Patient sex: M
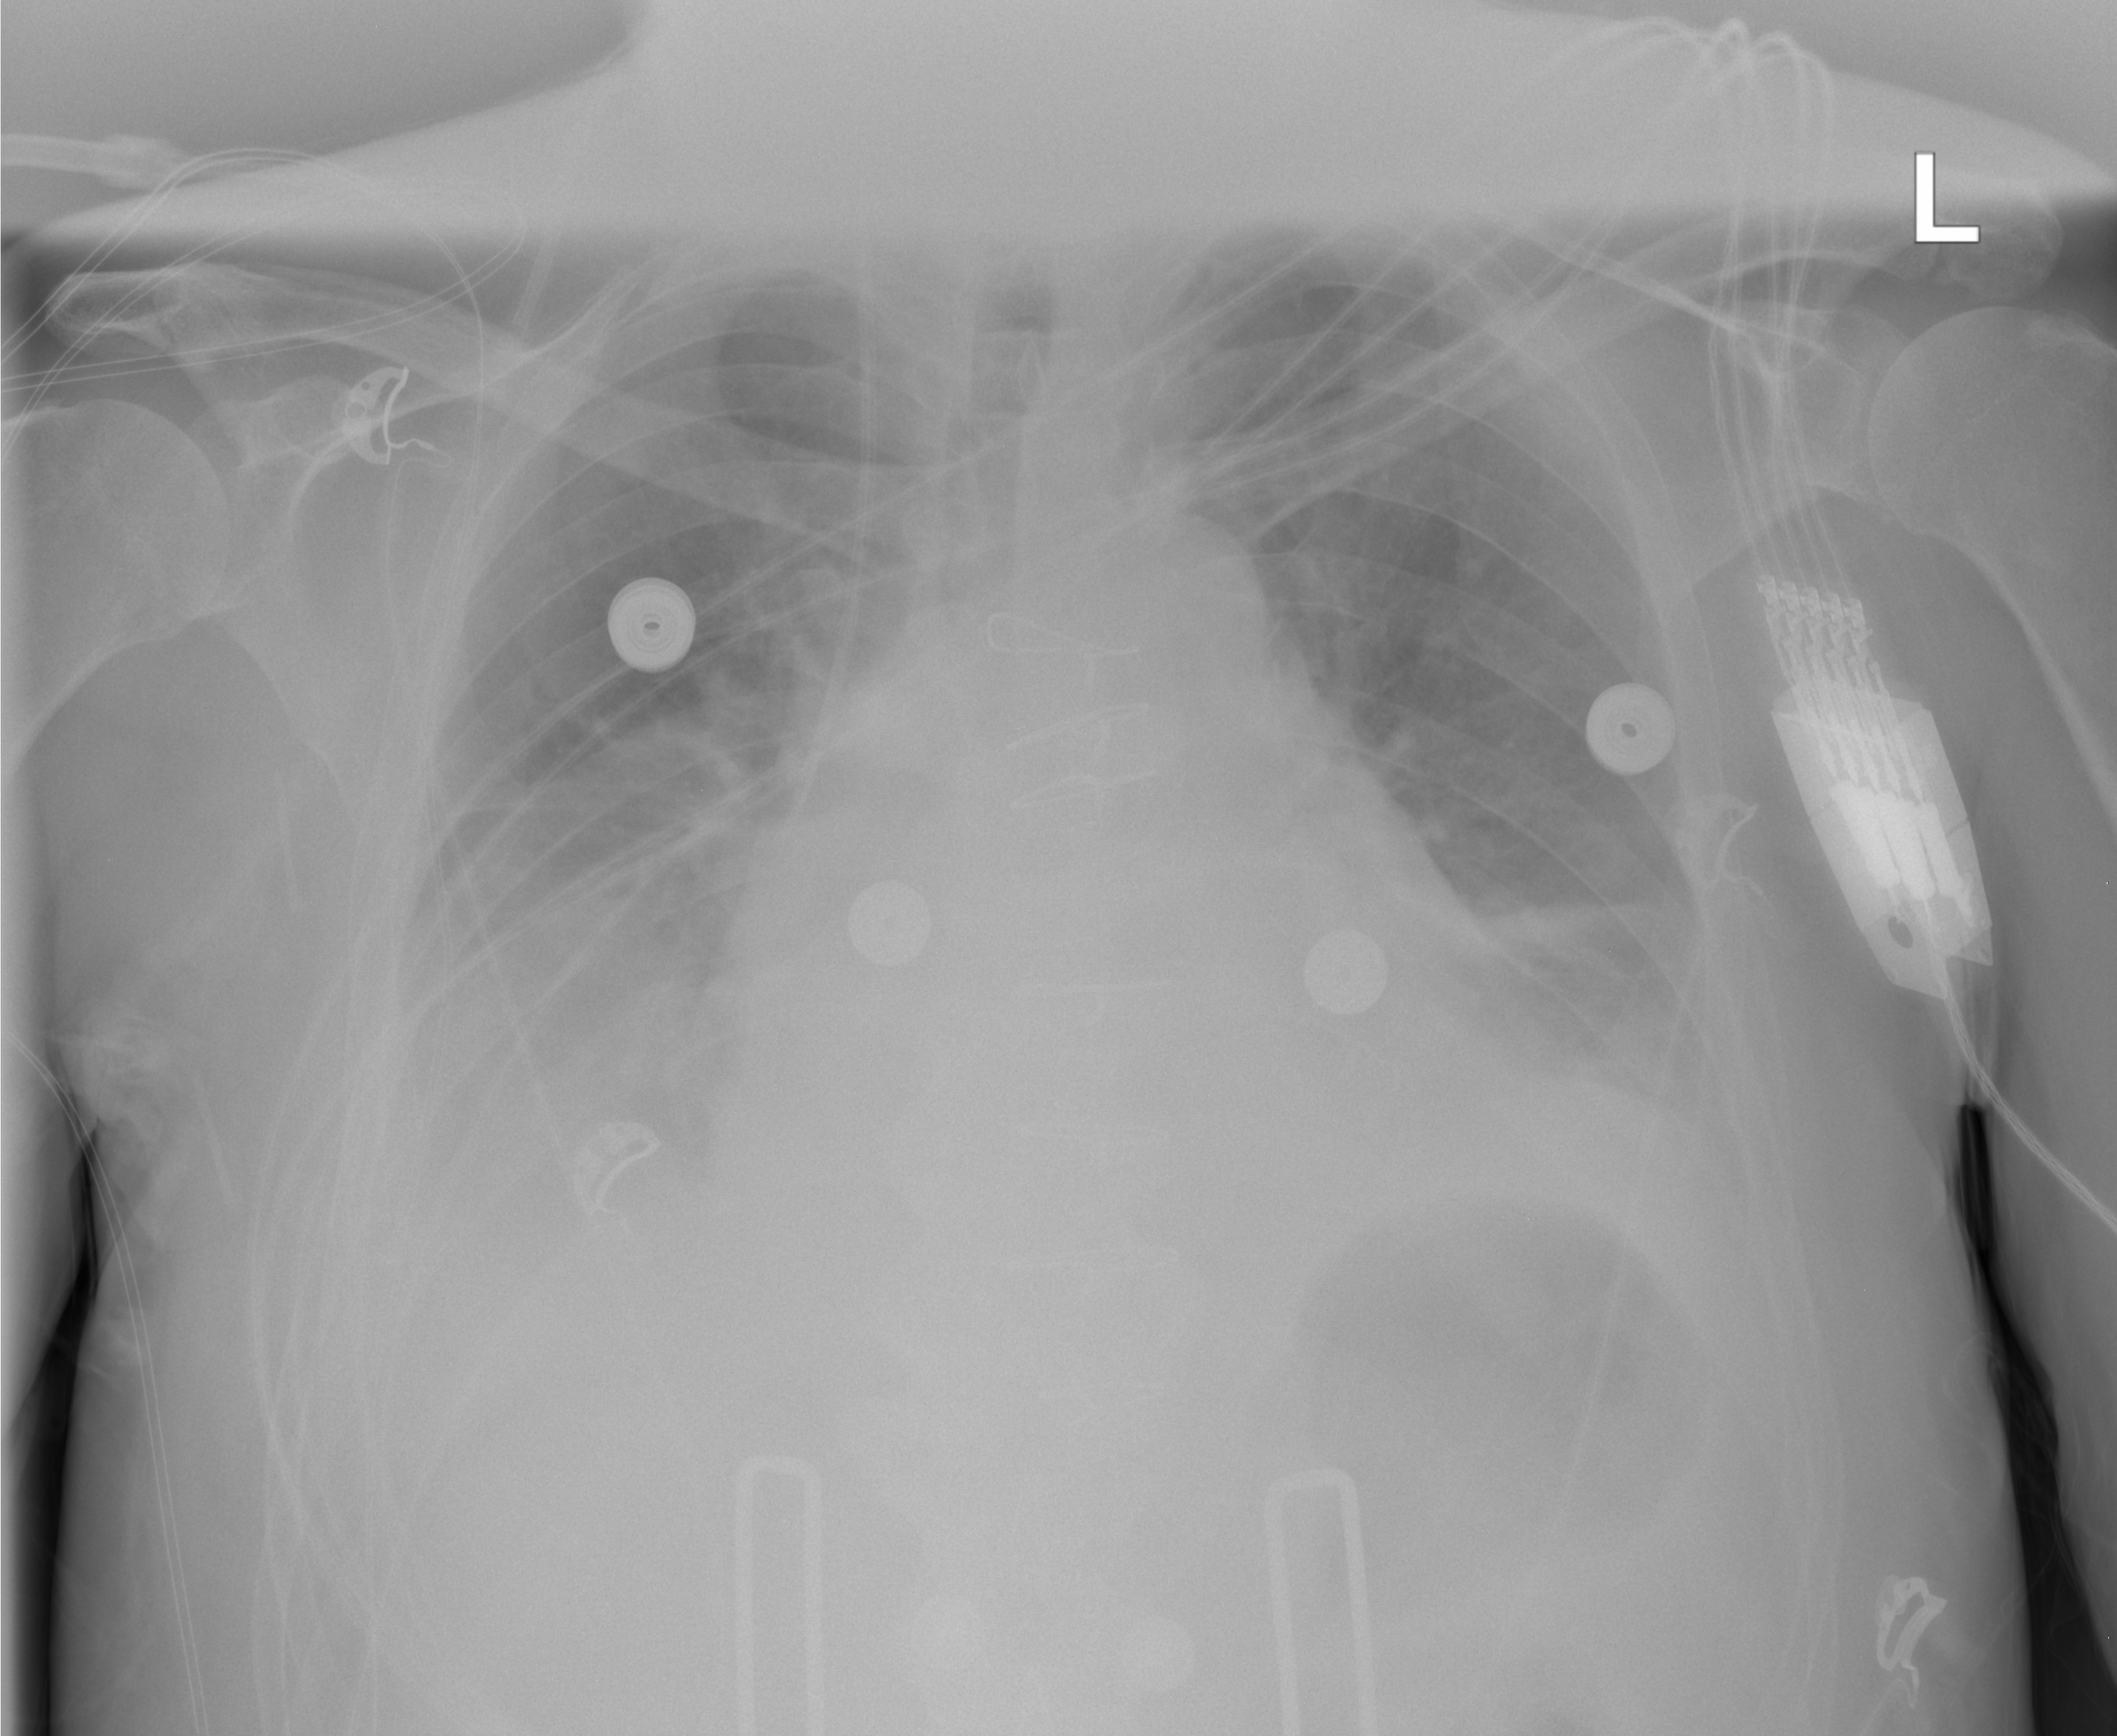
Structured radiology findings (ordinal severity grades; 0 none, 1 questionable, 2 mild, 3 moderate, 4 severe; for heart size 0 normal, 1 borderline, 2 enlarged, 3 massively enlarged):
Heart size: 2
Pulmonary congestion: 0
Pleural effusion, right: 2
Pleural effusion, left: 2
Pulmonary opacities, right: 0
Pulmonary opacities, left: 0
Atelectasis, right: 0
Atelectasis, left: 2